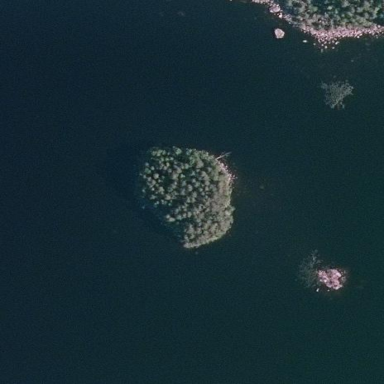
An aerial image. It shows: Islet.